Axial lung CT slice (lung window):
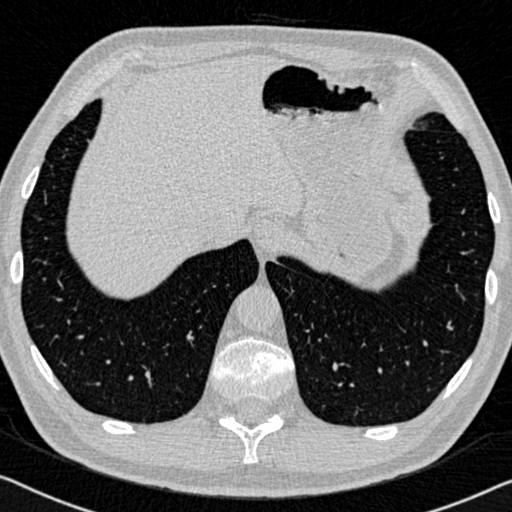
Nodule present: no